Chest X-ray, PA view. Patient: 52 years old, sex M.
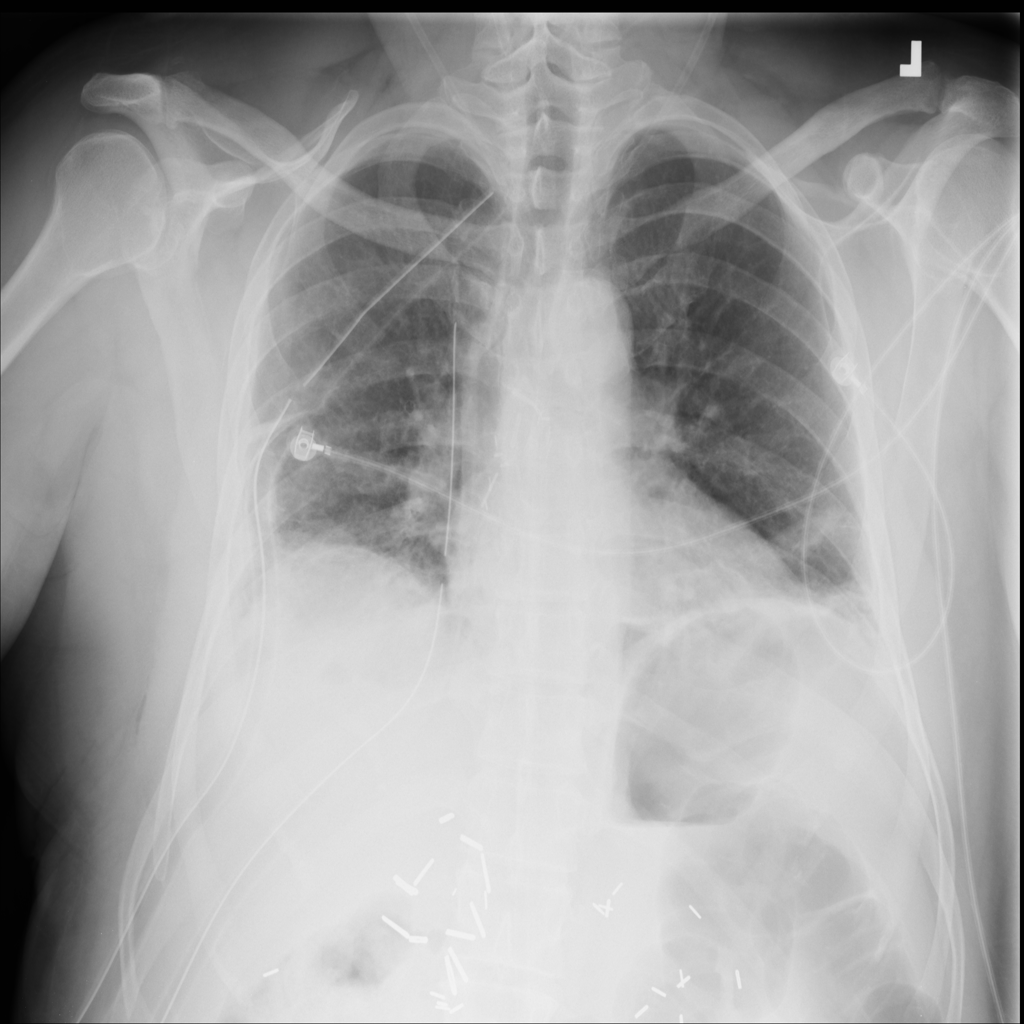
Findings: Atelectasis